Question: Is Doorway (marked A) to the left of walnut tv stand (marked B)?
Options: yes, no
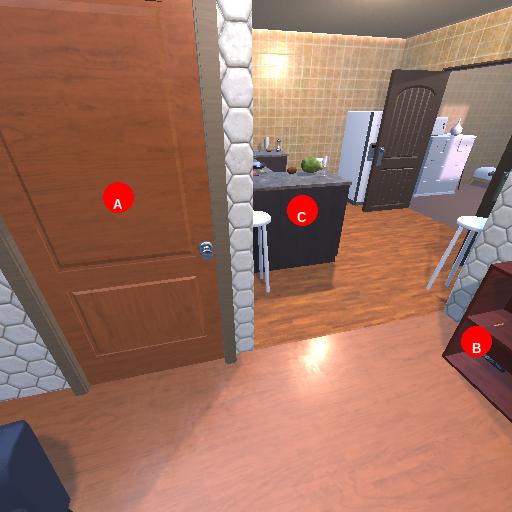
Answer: yes